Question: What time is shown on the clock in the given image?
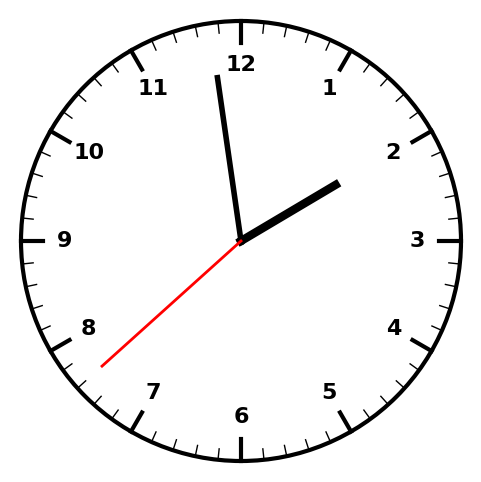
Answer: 01:58:38